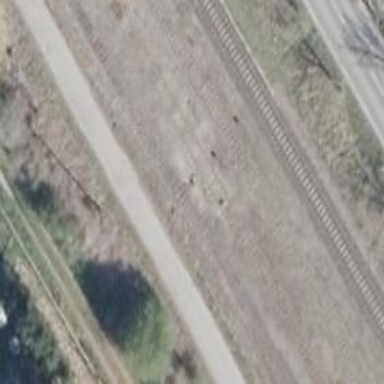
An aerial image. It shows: Railway yard.